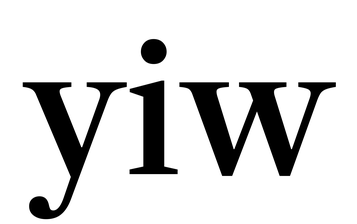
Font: LibreCaslonText_Medium